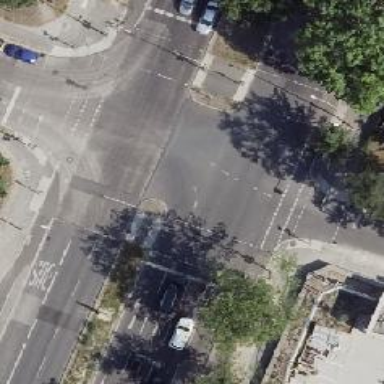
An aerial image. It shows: Secondary road with asphalt surface. There is cycle track on the right side.